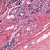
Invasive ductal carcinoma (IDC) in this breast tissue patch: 1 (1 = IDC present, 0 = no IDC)